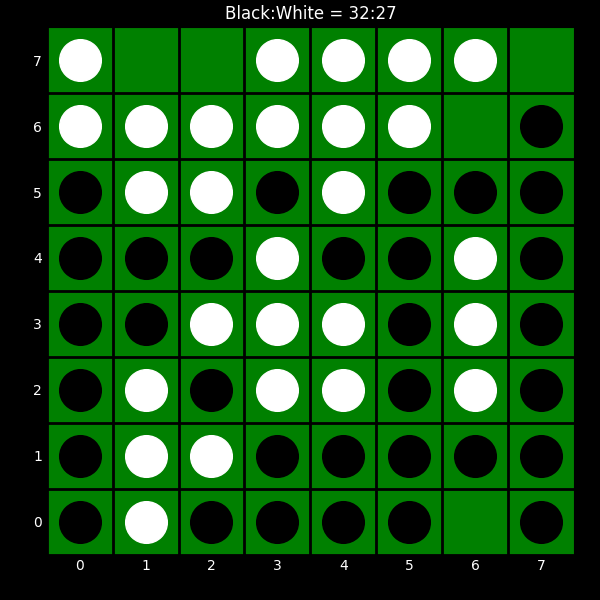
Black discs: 32
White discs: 27